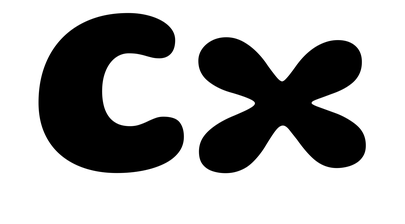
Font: Gluten_Bold